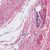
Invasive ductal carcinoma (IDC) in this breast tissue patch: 0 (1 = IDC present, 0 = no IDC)